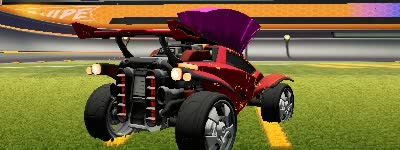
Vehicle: octane